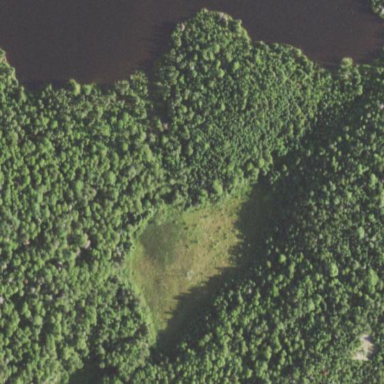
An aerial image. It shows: Bog wetland area.